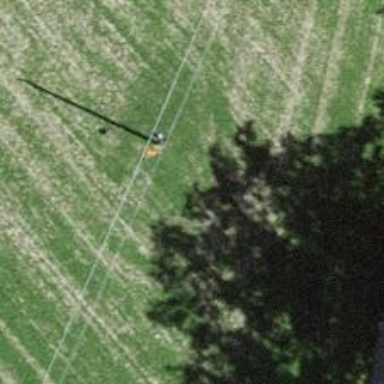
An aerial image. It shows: Pole with roof cover.